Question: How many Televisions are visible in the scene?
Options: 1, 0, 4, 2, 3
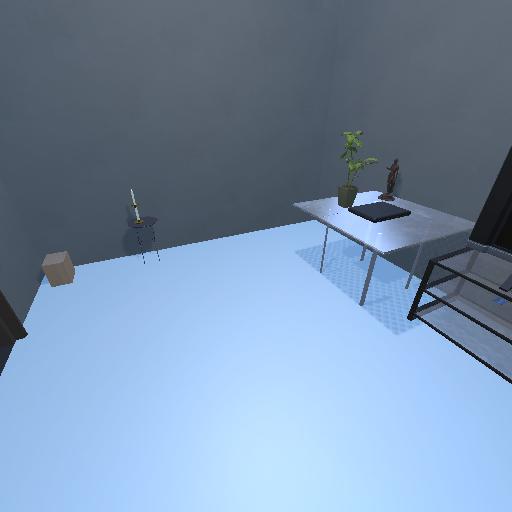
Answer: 1